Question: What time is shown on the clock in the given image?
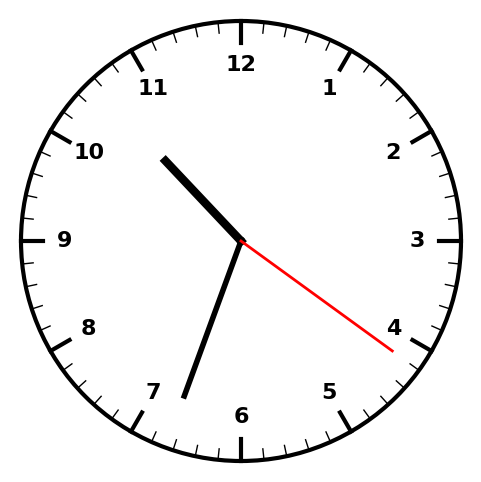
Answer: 10:33:21